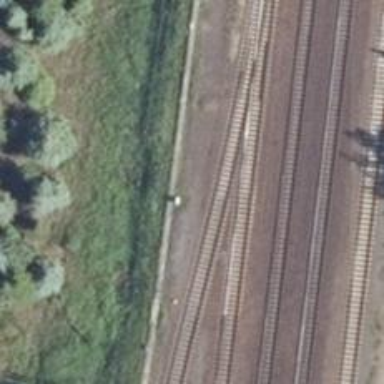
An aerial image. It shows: Abandoned railway yard.